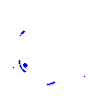
Particle: proton